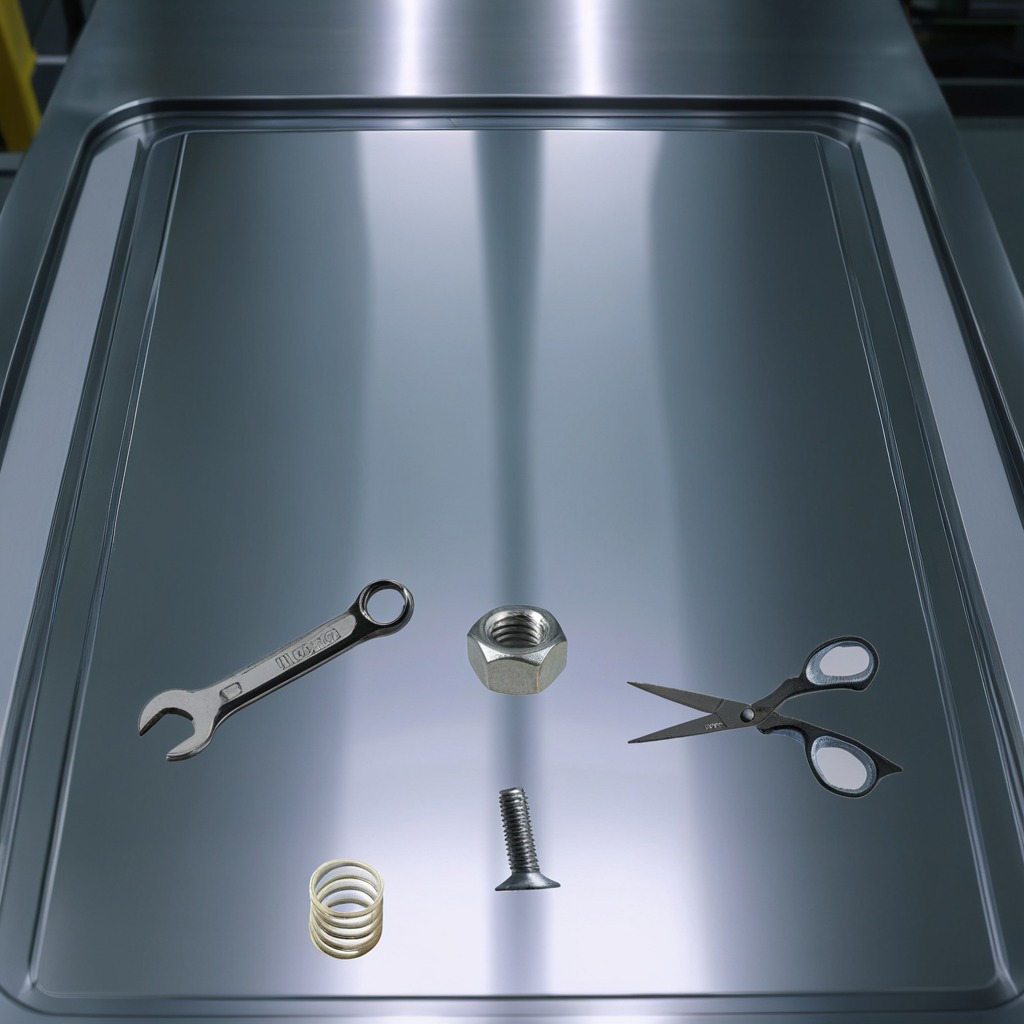
A metal machine screw, a coiled metal spring, a metal nut, a pair of scissors, and a wrench are lying on the metal table in a machine shop under fluorescent lights.